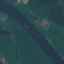
Label: River